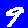
Digit: 9